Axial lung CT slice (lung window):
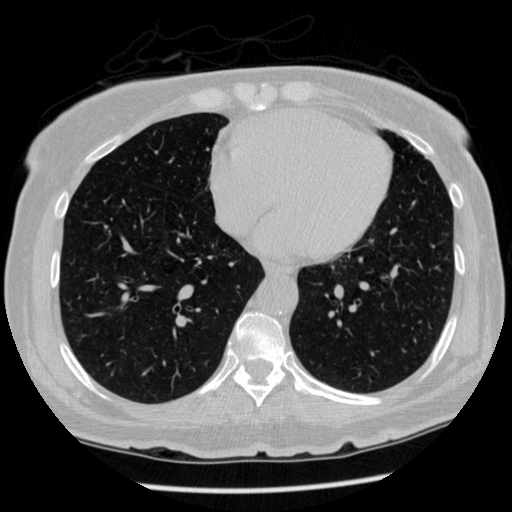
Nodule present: no